Question: I'm using SqlServerCompact, Entity framework with code-first and I'm generating the connection string dinamically because the database it's generated when the user requests it.
I followed suggestions from this question: <URL> however, I still have problems, infact I get an exception complaining that the schema in the model is not the same as used in code.
That's obvius however, I want the schema to be generated from code, so I really can't understand why this happen
Can someone help me?Here is the code used:
'''
class NerdDinners : DbContext
{
public static string CreateConnectionString(string dbPath = @"|DataDirectory|\NerdDinners.sdf")
{
SqlCeConnectionStringBuilder sqlConnection = new SqlCeConnectionStringBuilder();
sqlConnection.Password = "9023fase93";
sqlConnection.DataSource = dbPath;
EntityConnectionStringBuilder connection = new EntityConnectionStringBuilder();
connection.Metadata = @"res://*/NerdDinnersModel.csdl|res://*/NerdDinnersModel.ssdl|res://*/NerdDinnersModel.msl";
connection.Provider = "System.Data.SqlServerCe.3.5";
connection.ProviderConnectionString = sqlConnection.ToString();
return connection.ToString();
}
public NerdDinners() : base() { }
public NerdDinners(string nameOrConnectionString) : base(nameOrConnectionString) { }
public DbSet<Dinner> Dinners { get; set; }
public DbSet<RSVP> RSVPs { get; set; }
protected override void OnModelCreating(DbModelBuilder modelBuilder)
{
Database.SetInitializer<NerdDinners>(new NerdDinnersInitializer());
Database.DefaultConnectionFactory = new SqlCeConnectionFactory("System.Data.SqlServerCe");
base.OnModelCreating(modelBuilder);
}
}
'''
'''
class Program
{
static void Main(string[] args)
{
NerdDinners nerdDinner = new NerdDinners(NerdDinners.CreateConnectionString());
Console.WriteLine("Inizio test");
var res = from d in nerdDinner.Dinners
select d;
Console.WriteLine("Dinners:");
foreach (var item in res)
Console.WriteLine(item.ToString());
Console.WriteLine("End");
// Usato per terminazione
Console.ReadKey();
}
}
'''
An this is my solution situation (an image):

The error is a MetadataException, it complains about invalid schema
'''
class NerdDinnersInitializer : DropCreateDatabaseAlways<NerdDinners>
{
public NerdDinnersInitializer() : base() { }
protected override void Seed(NerdDinners context)
{
var toadd = new List<Dinner>
{
new Dinner
{
Address = "bla",
DinnerID = 0,
EventDate = DateTime.Parse("2010-12-03"),
HostedBy = "mclink",
Title = "Notitle",
},
new Dinner
{
Address = "Fiwe",
DinnerID = 0,
EventDate = DateTime.Parse("2011-12-03"),
HostedBy = "ngi",
Title = "Bah",
},
};
toadd.ForEach(item => context.Dinners.Add(item));
context.SaveChanges();
base.Seed(context);
}
}
'''
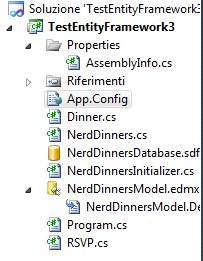
Answer: I found the answer with deep google searching.
I understood that I misunderstood how code first works, infact you if you are using .
I still don't understand if you can save in a chosen place the database generated with code-first (I think you can't).
However, if you want to connect to an existing database file you you can't use code first
This is what I understood, hopefully I'm not wrong.
This question explains it better: <URL>
It looks like I was wrong, is possible, but you need SQL Server compact 4.0 and not 3.5 (I was having problems with it), also you need vs 2010 and entity framework 4.1.
Then, just follow the answer to this question to create dinamically the string: <URL>